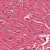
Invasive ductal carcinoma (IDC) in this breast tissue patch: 0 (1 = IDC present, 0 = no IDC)